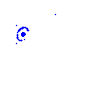
Particle: kaon